Question: There are some blocks in the picture. Find the smallest square area that can place all the small blocks in the area in a suitable way without overlapping. Return the length of the square side.
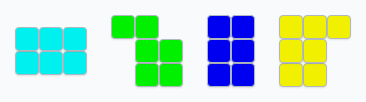
Answer: 5